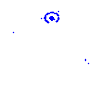
Particle: pion